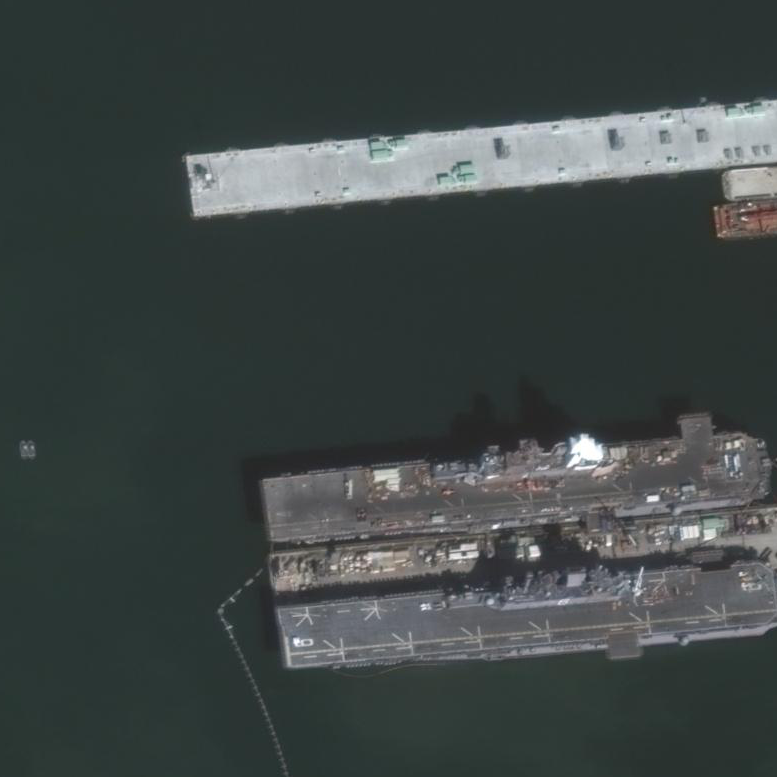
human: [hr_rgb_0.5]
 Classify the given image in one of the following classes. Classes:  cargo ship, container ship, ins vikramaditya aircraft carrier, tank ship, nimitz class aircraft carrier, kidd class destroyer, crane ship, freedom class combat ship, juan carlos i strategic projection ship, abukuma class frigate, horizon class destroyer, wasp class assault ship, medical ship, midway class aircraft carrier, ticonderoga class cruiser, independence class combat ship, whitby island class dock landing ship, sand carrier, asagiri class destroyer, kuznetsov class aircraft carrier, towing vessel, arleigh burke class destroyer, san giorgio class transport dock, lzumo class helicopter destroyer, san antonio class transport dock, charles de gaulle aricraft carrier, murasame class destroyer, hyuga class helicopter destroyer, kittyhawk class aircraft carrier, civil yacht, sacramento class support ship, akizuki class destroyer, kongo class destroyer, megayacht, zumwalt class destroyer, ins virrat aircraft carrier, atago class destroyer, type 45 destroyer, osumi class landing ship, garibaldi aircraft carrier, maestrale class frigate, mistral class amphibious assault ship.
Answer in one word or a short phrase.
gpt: Wasp class assault ship